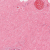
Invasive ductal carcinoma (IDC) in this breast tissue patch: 0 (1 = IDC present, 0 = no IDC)